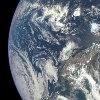
Label: cloud